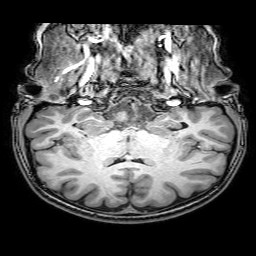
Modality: T1w
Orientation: sagittal
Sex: female
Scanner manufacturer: philips
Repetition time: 0.008155 s
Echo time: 0.00373 s